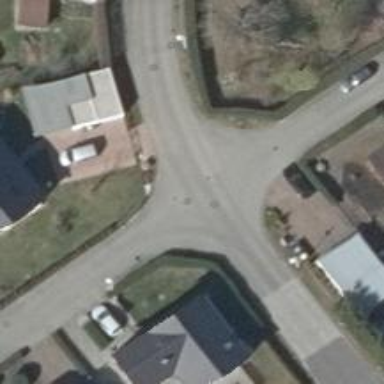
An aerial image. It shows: Paved residential road.